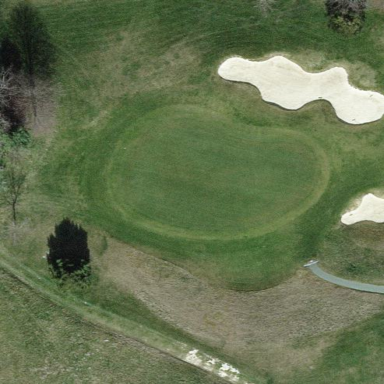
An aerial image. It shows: Golf green.